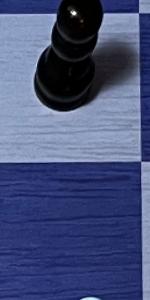
Label: Empty